Question: Look at what this simple code produces:

Does this depends on the OS? (I'm using Linux Mint).
<URL>
'<div>Hola</div>'
'div:before { content:"
200"; }'
Note: I was using ionic framework when I discovered it, but there is no need to include any library in order to see the character.
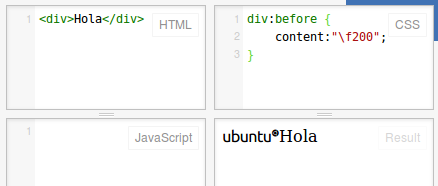
Answer: This question is already answered on another stackexchange site, <URL>
In short, it's a character because that section of unicode space is free for private use, and the designer of the ubuntu font decided this is something they should do.